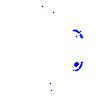
Particle: kaon